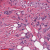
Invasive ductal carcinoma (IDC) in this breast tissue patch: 1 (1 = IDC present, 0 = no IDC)